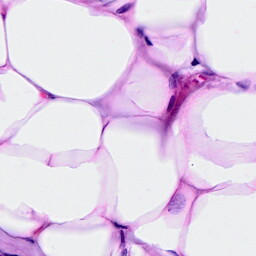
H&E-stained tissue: Breast